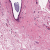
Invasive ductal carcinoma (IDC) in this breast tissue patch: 0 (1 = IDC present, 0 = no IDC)